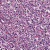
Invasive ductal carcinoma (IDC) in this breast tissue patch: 1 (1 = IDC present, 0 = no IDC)